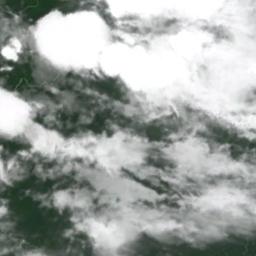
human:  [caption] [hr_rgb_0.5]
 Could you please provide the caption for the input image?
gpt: The stratus clouds are located above the land covered by dense vegetation .

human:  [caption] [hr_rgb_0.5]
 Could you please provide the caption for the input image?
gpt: The white cloud is above green land .

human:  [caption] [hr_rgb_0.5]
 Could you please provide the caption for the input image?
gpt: There is a thick cloud and a thin cloud on the sea .

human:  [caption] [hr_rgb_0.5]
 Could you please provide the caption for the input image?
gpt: Large white clouds on green earth .

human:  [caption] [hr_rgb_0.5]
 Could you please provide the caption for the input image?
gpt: There are many gray and white clouds .